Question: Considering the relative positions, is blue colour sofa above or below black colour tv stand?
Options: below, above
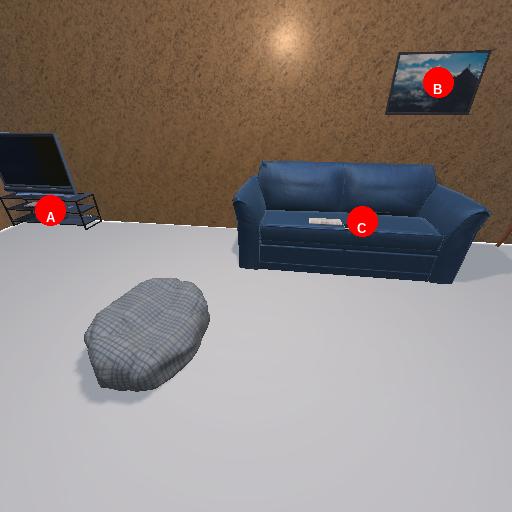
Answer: below